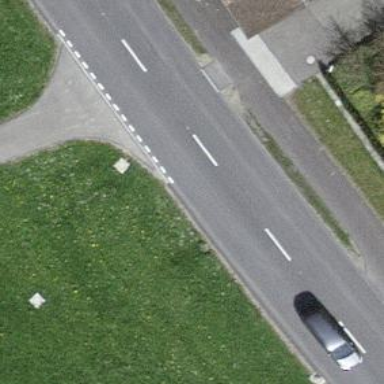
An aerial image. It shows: Secondary road with cycle track on the left.